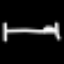
Label: bed